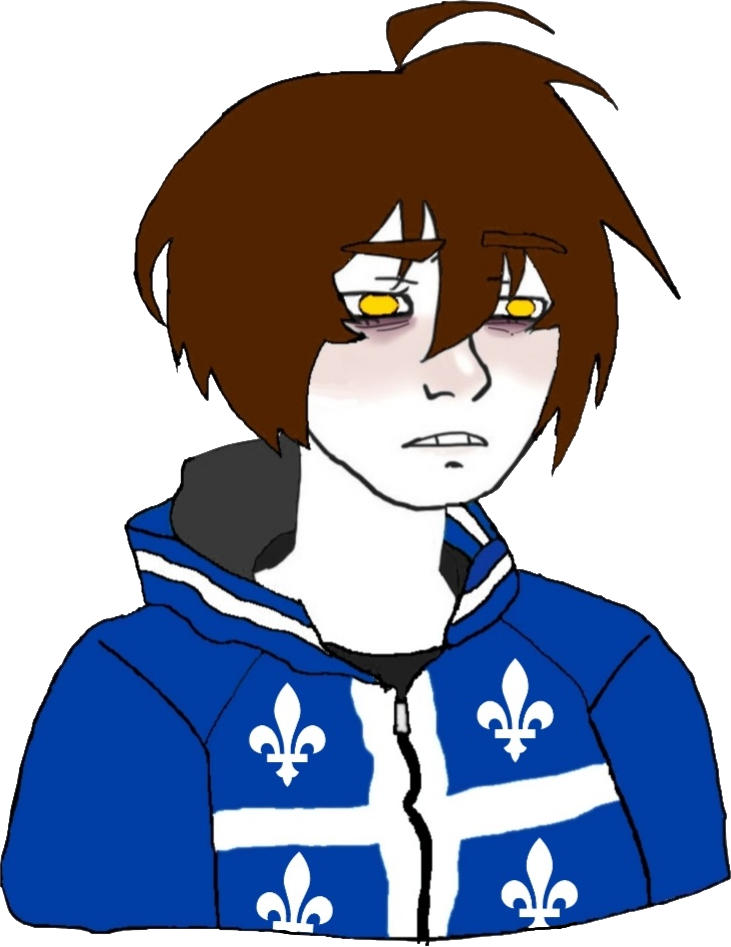
Label: 5_Twinkjak